Question: I have gone through Java Collections elements- 'List, Set and Maps.' According to my research, I found:

Are my findings correct or not? Actually I wanted to know about the performance issues of these collections. What would be the performance if I have to 'add, retrieve and search' data in each collections?
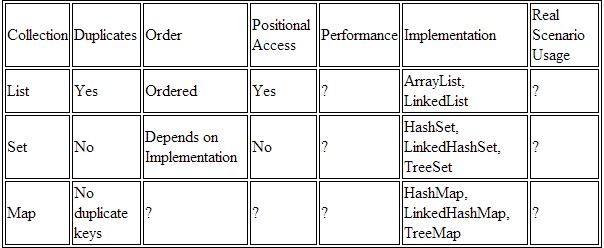
Answer: There is already a hint in your question.
- - 'List''LinkedList''ArrayList'- 'Map'<URL>- 'TreeMap/Set'